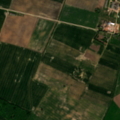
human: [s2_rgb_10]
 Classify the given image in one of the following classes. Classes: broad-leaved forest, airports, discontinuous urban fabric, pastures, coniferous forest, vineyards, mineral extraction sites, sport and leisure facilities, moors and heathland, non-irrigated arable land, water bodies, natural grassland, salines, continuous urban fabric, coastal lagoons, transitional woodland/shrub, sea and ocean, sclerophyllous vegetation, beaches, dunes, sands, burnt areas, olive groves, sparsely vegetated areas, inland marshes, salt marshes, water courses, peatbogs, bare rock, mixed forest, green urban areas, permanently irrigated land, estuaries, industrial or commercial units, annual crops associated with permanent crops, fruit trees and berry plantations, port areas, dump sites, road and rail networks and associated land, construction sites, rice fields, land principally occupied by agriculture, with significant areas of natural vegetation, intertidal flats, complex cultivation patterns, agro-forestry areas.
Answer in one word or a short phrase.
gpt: discontinuous urban fabric, non-irrigated arable land, complex cultivation patterns, land principally occupied by agriculture, with significant areas of natural vegetation